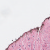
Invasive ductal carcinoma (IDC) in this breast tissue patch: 0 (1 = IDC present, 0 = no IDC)